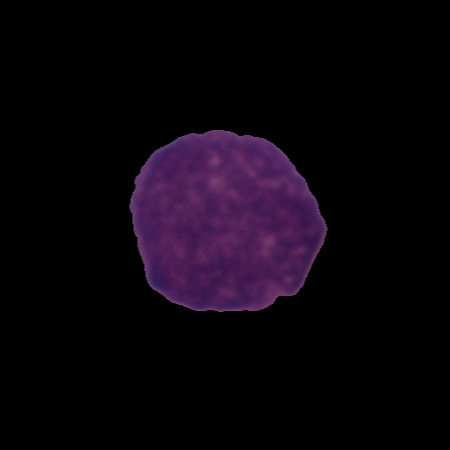
Label: cancer